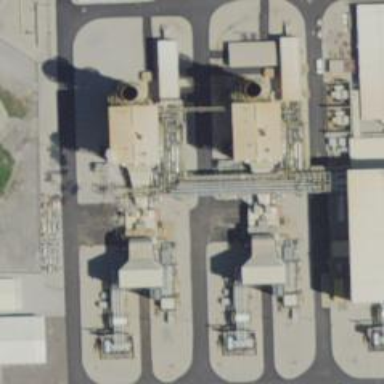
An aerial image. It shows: Gas turbine generator is in use.